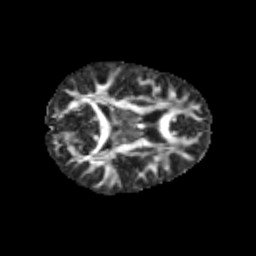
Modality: FA
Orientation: axial
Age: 9
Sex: female
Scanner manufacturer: siemens
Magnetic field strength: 3 T
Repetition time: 3.8 s
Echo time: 0.07 s